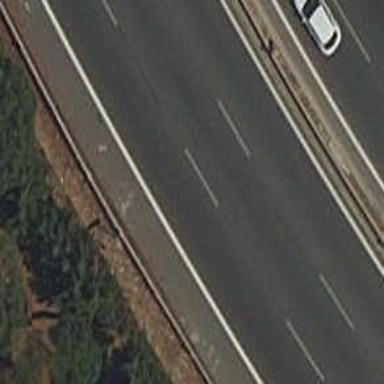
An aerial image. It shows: Asphalt motorway.